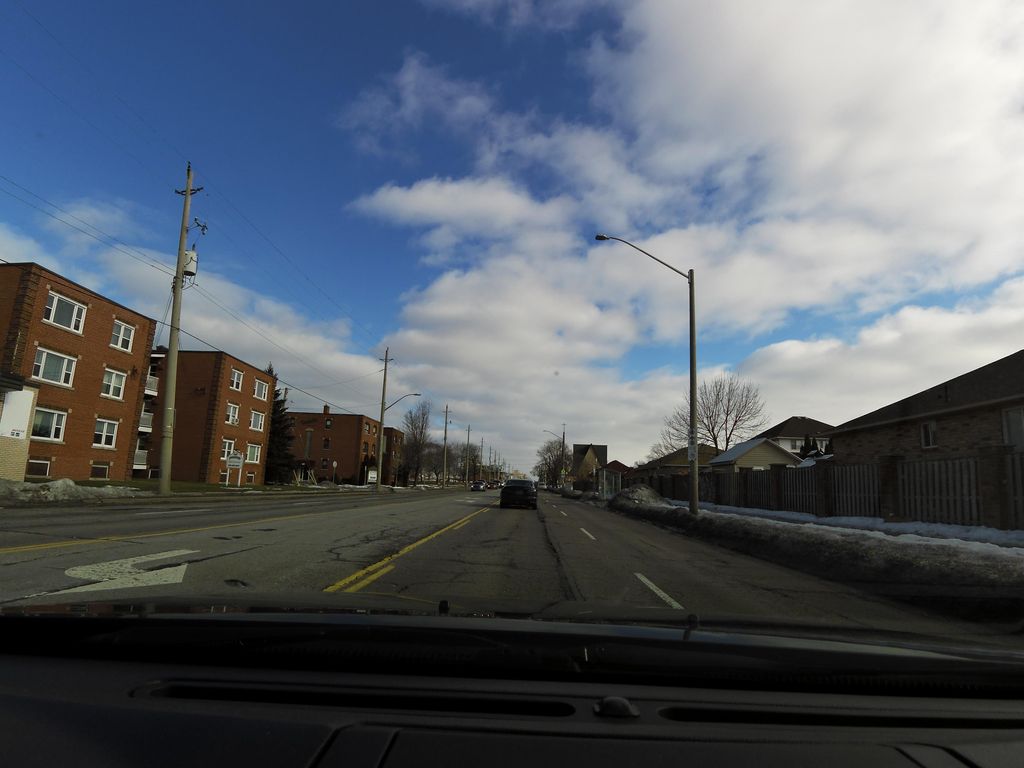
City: hamilton